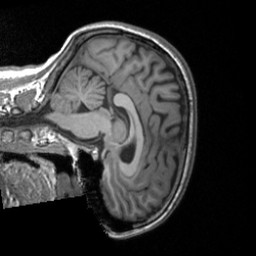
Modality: T1w
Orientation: sagittal
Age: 24
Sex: female
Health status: healthy
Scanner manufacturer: siemens
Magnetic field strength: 3 T
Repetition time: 1.9 s
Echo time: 0.00226 s